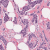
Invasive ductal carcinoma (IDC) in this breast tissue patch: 1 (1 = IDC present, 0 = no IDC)